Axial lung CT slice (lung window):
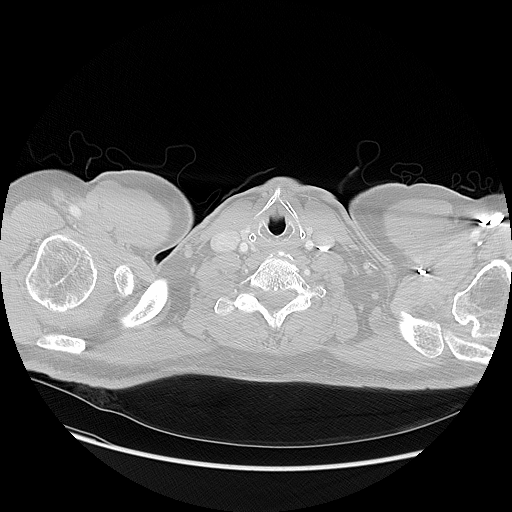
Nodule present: no